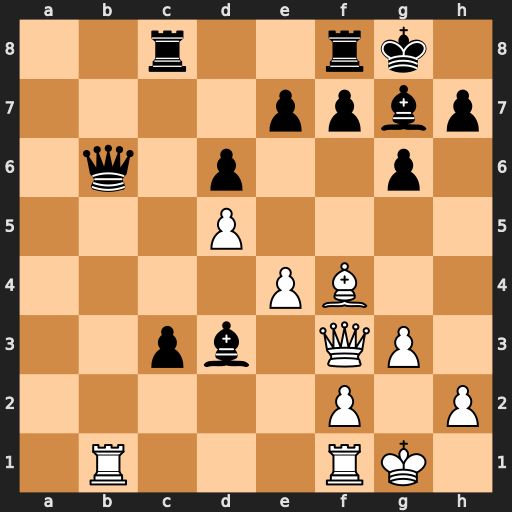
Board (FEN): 2r2rk1/4ppbp/1q1p2p1/3P4/4PB2/2pb1QP1/5P1P/1R3RK1
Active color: w
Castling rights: -
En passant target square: -
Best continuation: Rxb6 Bxf1 Kxf1